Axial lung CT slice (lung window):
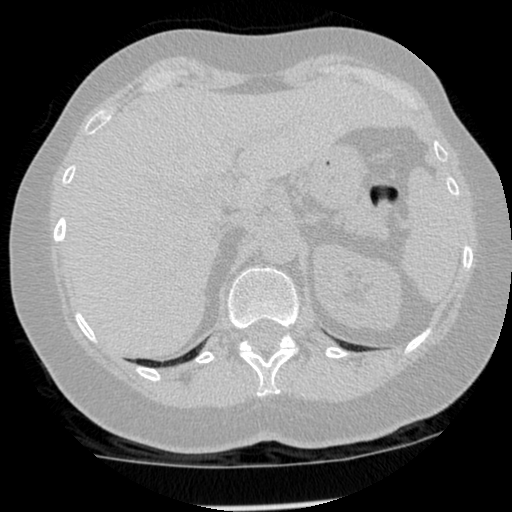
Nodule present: no